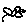
Label: bird